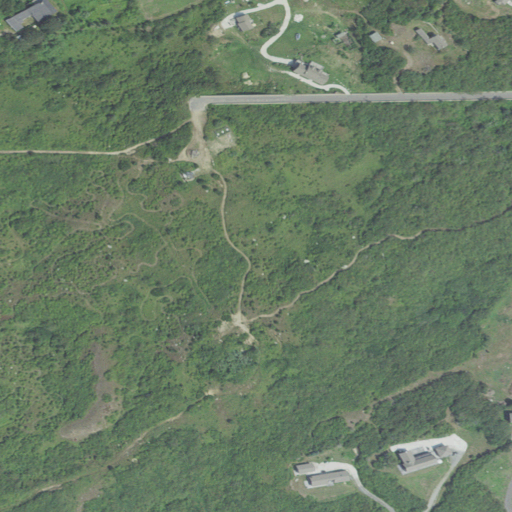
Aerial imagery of island in Massachusetts named Cuttyhuck Island containing deciduous forest, grassland, shrub, open development, low intensity development, and medium intensity development